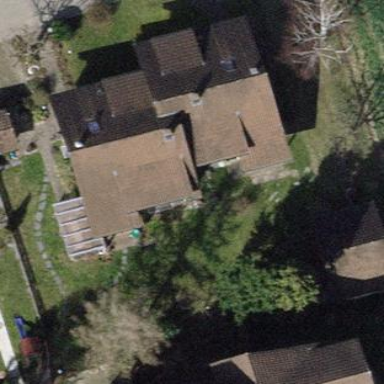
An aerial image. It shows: Semi-detached house with gabled roof.